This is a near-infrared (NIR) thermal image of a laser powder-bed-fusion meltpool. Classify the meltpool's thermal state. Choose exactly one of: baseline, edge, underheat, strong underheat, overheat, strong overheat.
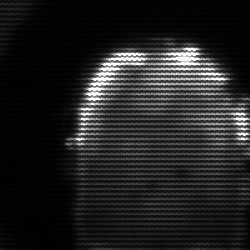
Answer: baseline